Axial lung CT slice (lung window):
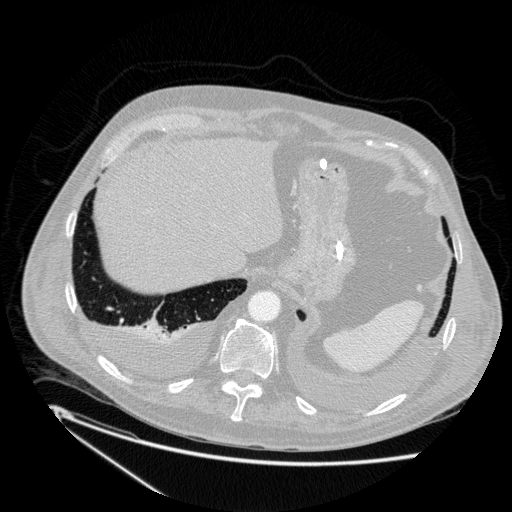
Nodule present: no